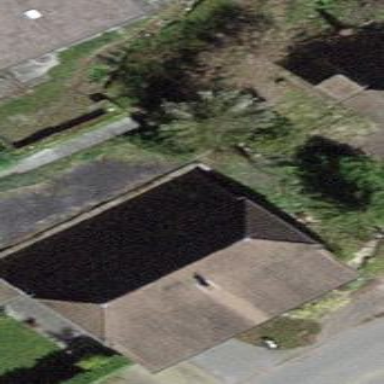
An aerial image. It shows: House with tiled roof.